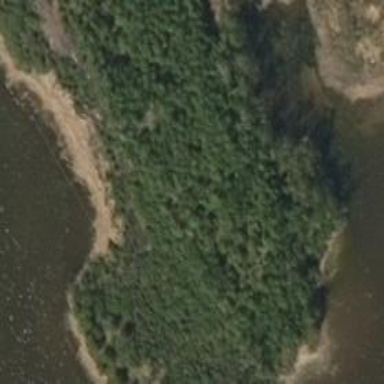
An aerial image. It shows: Patch of scrub vegetation.